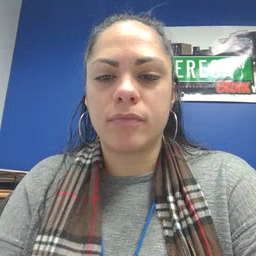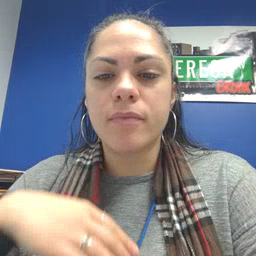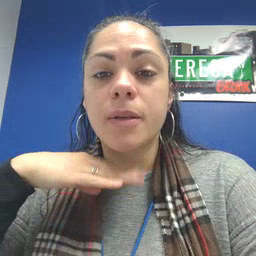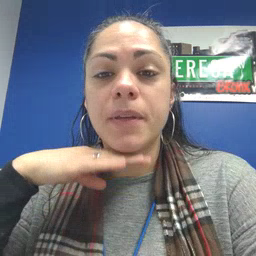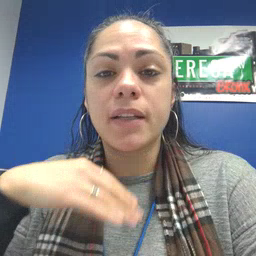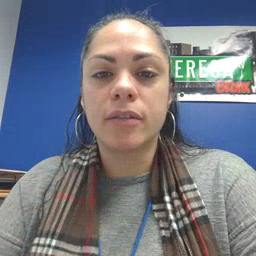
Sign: pig